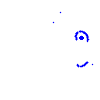
Particle: proton